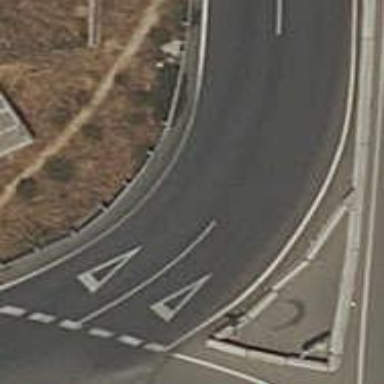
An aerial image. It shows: Road with "give way" sign.